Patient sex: M
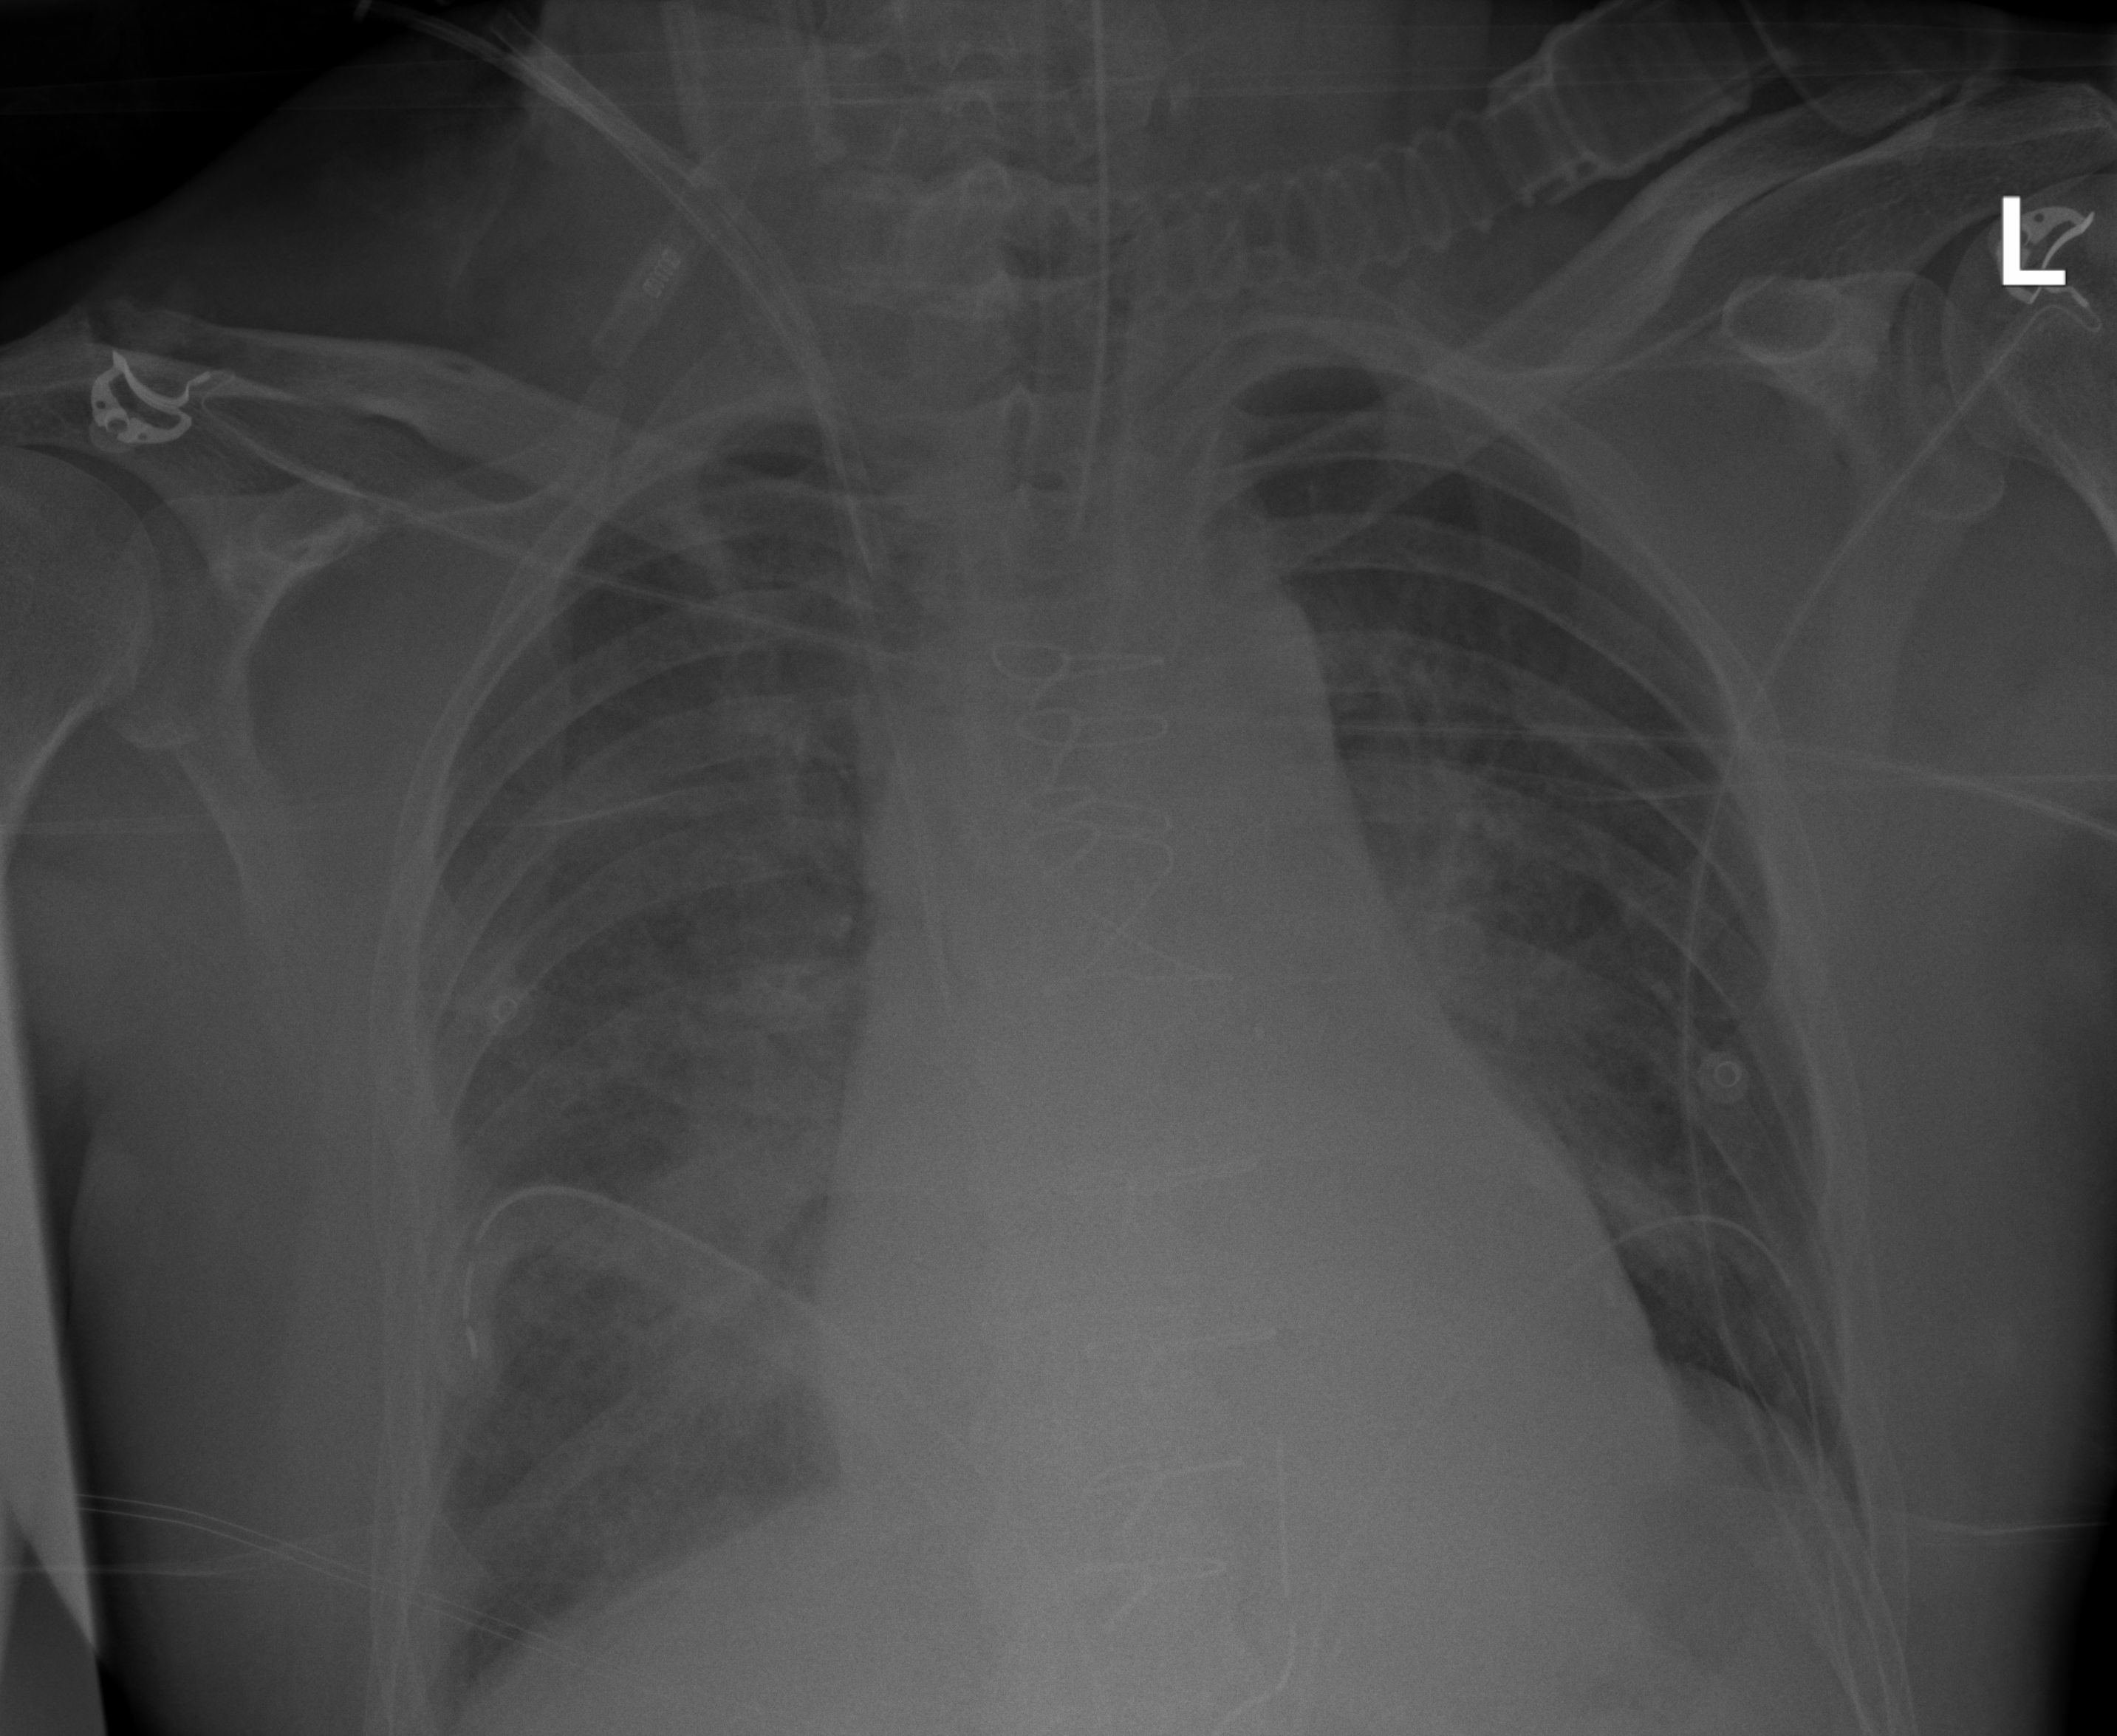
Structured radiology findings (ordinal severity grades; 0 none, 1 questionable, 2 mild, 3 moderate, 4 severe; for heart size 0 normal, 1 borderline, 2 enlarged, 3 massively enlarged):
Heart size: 0
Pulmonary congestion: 2
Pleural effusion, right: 0
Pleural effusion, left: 0
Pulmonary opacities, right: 2
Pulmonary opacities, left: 2
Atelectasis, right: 2
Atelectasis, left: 2